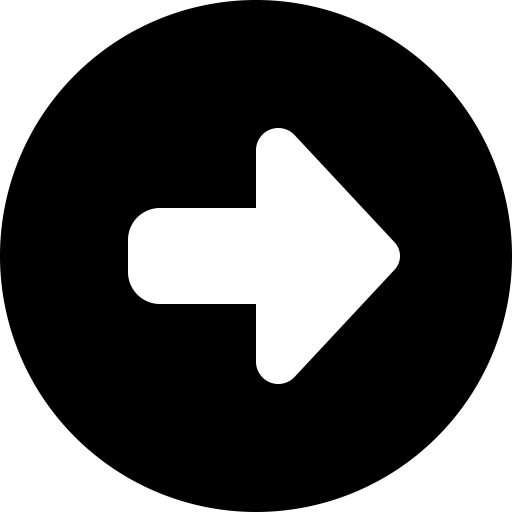
Tags: icon, FontAwesome, fa-icon, solid, circle, right